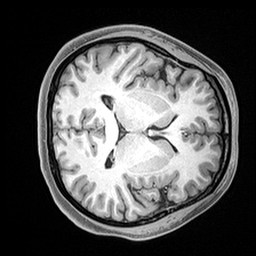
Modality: T1w
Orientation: axial
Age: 23
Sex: female
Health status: healthy
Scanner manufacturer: siemens
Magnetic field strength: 3 T
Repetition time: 2.4 s
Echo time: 0.00217 s